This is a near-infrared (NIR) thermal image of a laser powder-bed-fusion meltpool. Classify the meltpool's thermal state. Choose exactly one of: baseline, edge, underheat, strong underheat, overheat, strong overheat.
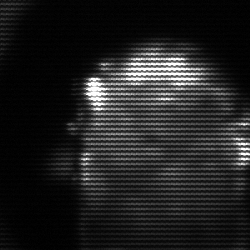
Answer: baseline